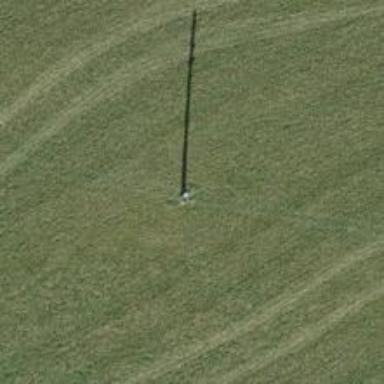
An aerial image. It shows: Power pole.